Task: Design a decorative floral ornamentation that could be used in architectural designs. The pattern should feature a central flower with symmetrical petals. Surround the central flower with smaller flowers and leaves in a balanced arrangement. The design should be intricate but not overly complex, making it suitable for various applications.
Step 299:
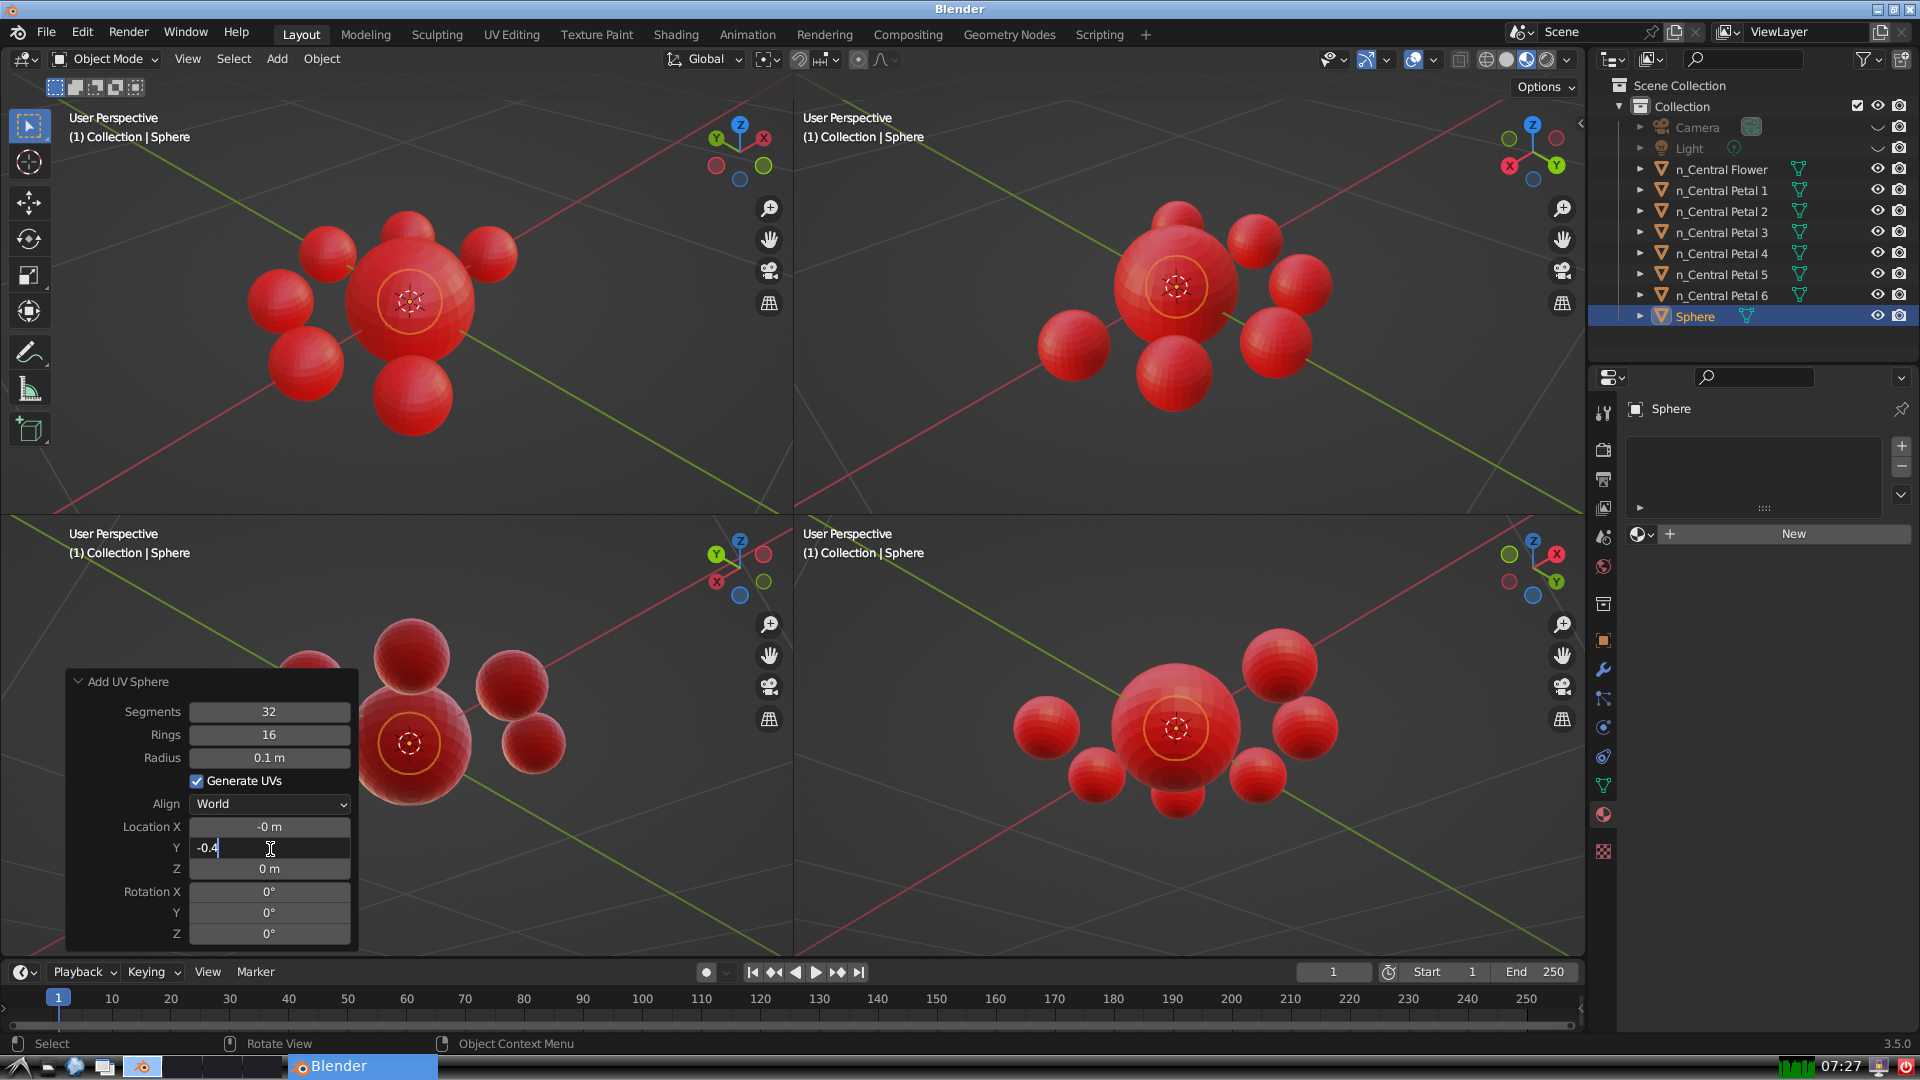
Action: {"key_press": ['Return']}